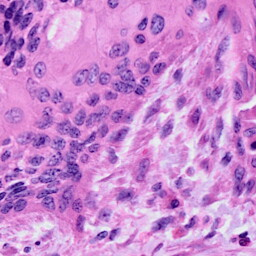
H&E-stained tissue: Cervix